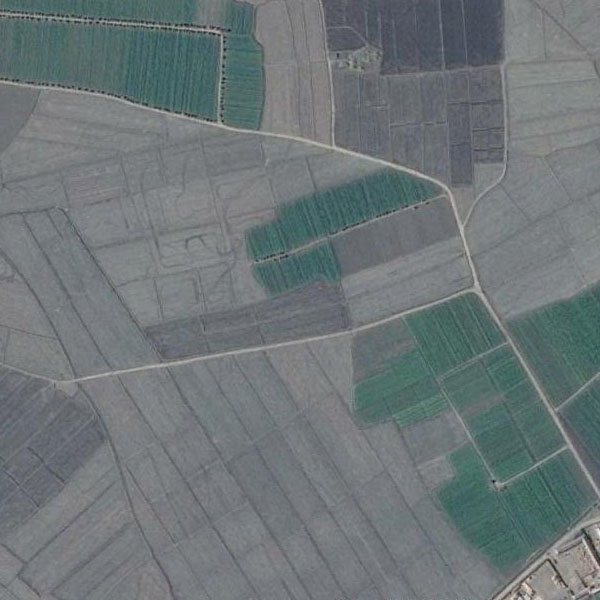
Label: Farmland